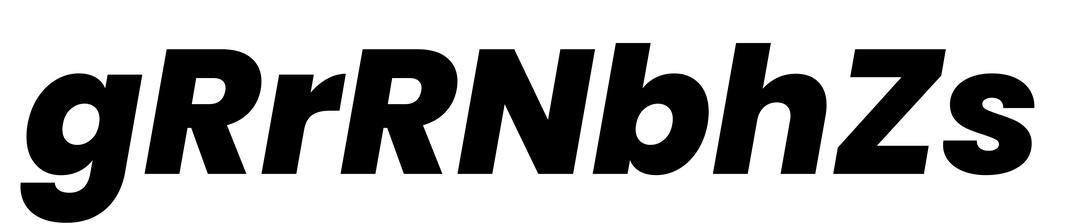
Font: Poppins-ExtraBoldItalic